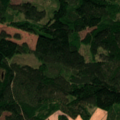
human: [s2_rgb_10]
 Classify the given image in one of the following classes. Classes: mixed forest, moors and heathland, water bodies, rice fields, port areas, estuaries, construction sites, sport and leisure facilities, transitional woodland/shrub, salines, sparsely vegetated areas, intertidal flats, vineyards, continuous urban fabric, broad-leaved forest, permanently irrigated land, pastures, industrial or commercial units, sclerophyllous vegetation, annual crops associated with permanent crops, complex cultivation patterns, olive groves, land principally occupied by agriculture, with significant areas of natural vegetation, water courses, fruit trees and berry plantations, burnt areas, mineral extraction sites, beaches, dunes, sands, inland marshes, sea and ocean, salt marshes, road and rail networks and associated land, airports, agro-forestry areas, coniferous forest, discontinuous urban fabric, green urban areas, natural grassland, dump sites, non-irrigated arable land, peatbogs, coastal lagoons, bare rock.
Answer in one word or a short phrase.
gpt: non-irrigated arable land, coniferous forest, mixed forest, transitional woodland/shrub